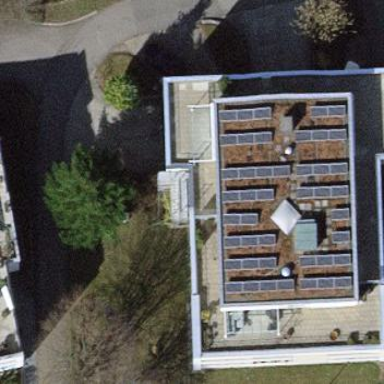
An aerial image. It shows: Part of building.